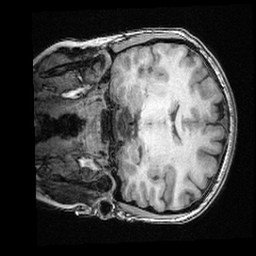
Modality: T1w
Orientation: coronal
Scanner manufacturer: ge
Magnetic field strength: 3 T
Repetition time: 0.008572 s
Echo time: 0.003384 s